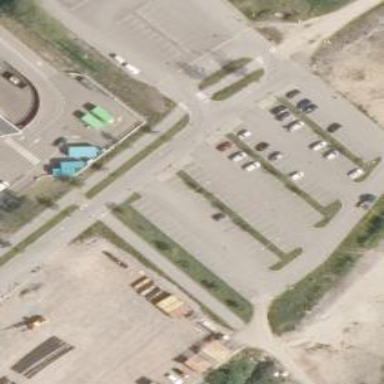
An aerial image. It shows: Parking area.